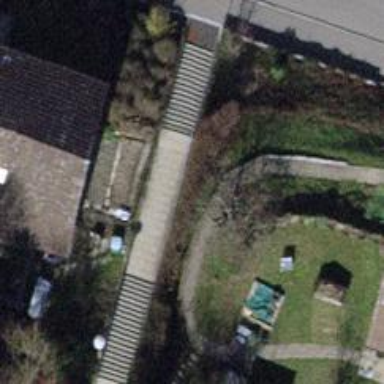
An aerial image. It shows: Road with steps.